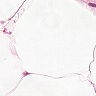
Metastatic tissue present: no